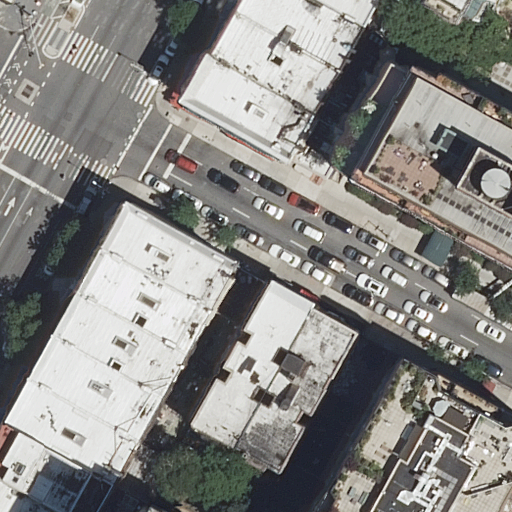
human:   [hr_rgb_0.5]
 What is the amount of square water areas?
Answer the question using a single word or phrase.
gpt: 0

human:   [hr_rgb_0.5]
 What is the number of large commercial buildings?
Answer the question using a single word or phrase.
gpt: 0

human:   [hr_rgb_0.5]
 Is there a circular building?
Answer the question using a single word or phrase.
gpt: no

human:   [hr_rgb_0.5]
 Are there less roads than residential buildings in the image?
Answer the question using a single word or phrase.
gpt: yes

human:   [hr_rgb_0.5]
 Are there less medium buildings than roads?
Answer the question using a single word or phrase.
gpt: yes

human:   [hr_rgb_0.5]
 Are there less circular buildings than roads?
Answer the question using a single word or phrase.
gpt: yes

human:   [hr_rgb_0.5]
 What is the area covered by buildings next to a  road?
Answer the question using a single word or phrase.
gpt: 7294m2

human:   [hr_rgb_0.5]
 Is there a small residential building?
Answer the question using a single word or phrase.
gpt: yes

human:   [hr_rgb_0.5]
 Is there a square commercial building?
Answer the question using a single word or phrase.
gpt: no

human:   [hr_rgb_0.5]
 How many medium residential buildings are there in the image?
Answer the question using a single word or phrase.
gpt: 11

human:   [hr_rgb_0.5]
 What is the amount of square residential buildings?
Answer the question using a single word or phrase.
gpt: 0

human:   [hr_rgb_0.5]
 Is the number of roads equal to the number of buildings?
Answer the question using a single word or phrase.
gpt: no

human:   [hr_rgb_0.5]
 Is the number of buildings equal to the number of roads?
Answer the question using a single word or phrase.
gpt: no

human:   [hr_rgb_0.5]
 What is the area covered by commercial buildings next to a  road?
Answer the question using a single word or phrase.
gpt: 0m2

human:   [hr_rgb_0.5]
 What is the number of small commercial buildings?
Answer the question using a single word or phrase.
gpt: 0

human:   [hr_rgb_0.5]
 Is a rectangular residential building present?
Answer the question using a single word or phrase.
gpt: yes

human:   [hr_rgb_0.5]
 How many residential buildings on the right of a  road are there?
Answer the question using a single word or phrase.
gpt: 13

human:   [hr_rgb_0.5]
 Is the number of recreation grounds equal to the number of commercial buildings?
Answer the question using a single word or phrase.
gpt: yes

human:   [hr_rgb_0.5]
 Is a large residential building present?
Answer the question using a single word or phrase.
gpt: yes

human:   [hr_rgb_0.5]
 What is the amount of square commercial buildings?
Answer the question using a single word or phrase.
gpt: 0

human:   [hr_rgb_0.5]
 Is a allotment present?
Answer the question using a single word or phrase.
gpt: no

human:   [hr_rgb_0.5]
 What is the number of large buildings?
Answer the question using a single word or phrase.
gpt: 3

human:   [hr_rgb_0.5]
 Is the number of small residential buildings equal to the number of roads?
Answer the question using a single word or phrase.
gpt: no

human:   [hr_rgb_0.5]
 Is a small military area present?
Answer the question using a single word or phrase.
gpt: no

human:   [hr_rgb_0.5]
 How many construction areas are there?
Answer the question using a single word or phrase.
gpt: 0

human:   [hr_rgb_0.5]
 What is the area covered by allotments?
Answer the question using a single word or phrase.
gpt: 0m2

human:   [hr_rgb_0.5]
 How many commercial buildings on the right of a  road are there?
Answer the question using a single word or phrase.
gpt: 0

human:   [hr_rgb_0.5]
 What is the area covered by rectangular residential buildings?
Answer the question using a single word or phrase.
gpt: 2266m2

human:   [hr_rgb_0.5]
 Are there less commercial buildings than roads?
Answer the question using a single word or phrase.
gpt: yes

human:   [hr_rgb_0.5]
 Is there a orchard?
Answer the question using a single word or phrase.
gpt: no

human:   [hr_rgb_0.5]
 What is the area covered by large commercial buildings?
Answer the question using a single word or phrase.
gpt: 0m2

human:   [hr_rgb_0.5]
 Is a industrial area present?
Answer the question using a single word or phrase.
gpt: no

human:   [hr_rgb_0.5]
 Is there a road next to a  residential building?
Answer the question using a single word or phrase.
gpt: yes

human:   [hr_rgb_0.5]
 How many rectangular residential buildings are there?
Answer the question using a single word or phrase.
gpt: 10

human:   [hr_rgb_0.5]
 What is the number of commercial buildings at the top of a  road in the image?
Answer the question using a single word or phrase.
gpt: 0

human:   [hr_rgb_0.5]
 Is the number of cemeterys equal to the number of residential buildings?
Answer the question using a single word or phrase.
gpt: no